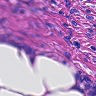
Metastatic tissue present: yes